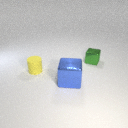
large blue metal cube in front of small yellow rubber cylinder